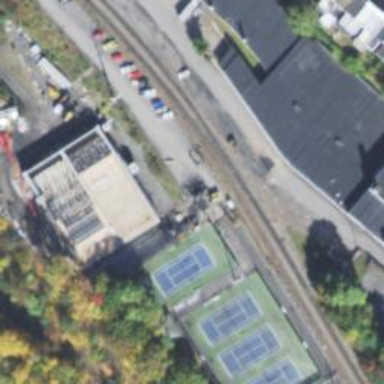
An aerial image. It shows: Railway siding with rails.